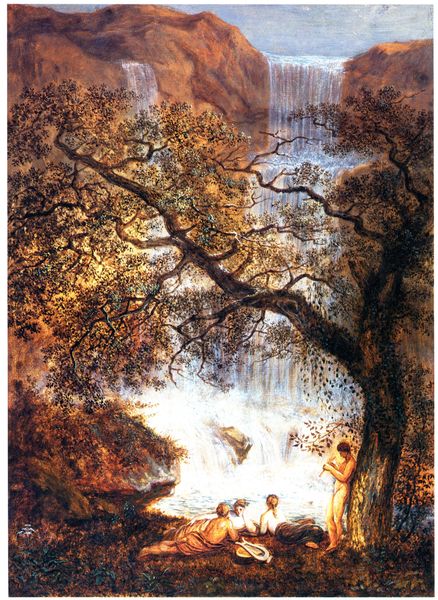
Titel: Der Wasserfall
Künstler: Salomon Geßner
Standort: Zürich.
Institution: ETH Graphische Sammlung
Schlagwörter: akt, baum, berg, blau, blätter, dunkel, felsen, gemälde, gruppe, himmel, laub, mann, nackt, wasser, weiß, baden, badende, bäume, fluss, frauen, grün, landschaft, menschen, mädchen, ocker, see, teich, ufer, äste, ausschnitt, braun, damen, frau, hintergrund, licht, männer, orange, schwarz, vordergrund, gras, rot, tuch, wiese, stehen, stein, ast, erde, hügel, natur, stamm, zweige, gewässer, gold, stoff, tücher, drei, personen, musik, wald, wasserfall, gischt, japan, strand, liegen, mänenr, berge, fels, gebirge, violett, klein, herbst, idylle, picknick, rast, figuren, friedrich, rauschen, romantik, lehnen, grazien, spielen, nackte, liegend, bucht, vier, paradies, höhe, lichtung, juge, china, flöte, romatisch, spritzen, jüngling, romantisch, götter, geäst, pan, nymphen, natir, zentrum, landpartie, laute, golden, harfe, kitsch, leier, flötenspieler, thal, kaskaden, stürzen, tosen, sonnen, fraune, unter, pathos, quelle, ronamtik, verzweigt, waldlichtung, bölätter, nympphen, 1 mann, baumwasserfall